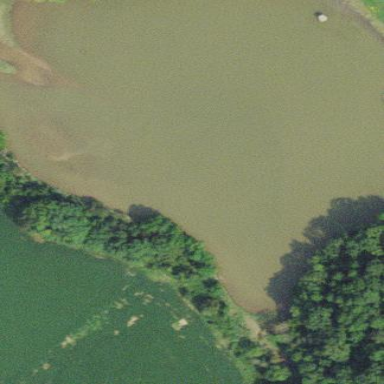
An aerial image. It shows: Pond surrounded by natural water.